Question: I have this problem:
unresolved inclusion:
I am working with Eclipse and I typed :
'''
#include <eigen3/Eigen/Geometry>
'''
I checked Project->Properties and this is what I have is this:

So I think it should be included. What is going on with eclipse?
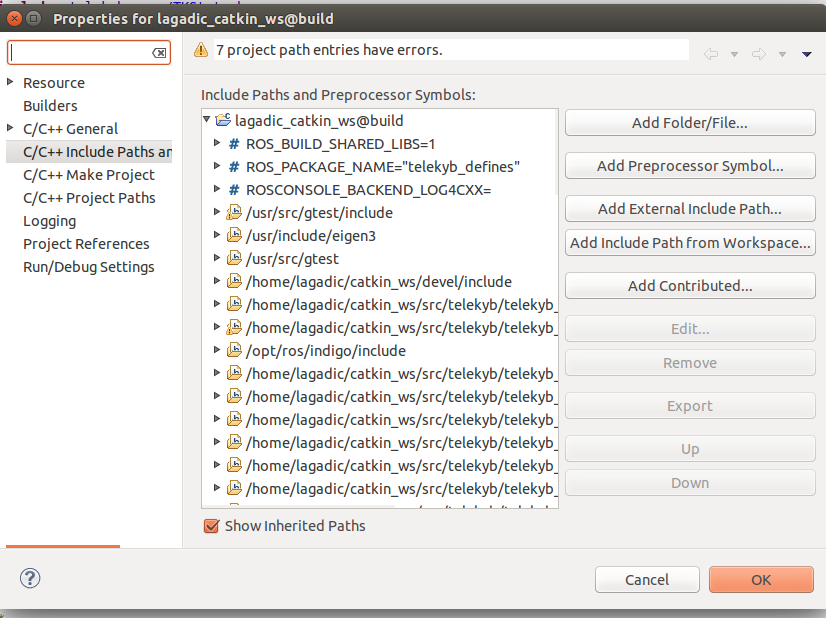
Answer: Look into C/C++ General -> Indexer, and be sure to tick:
- -
This should solve your issue.